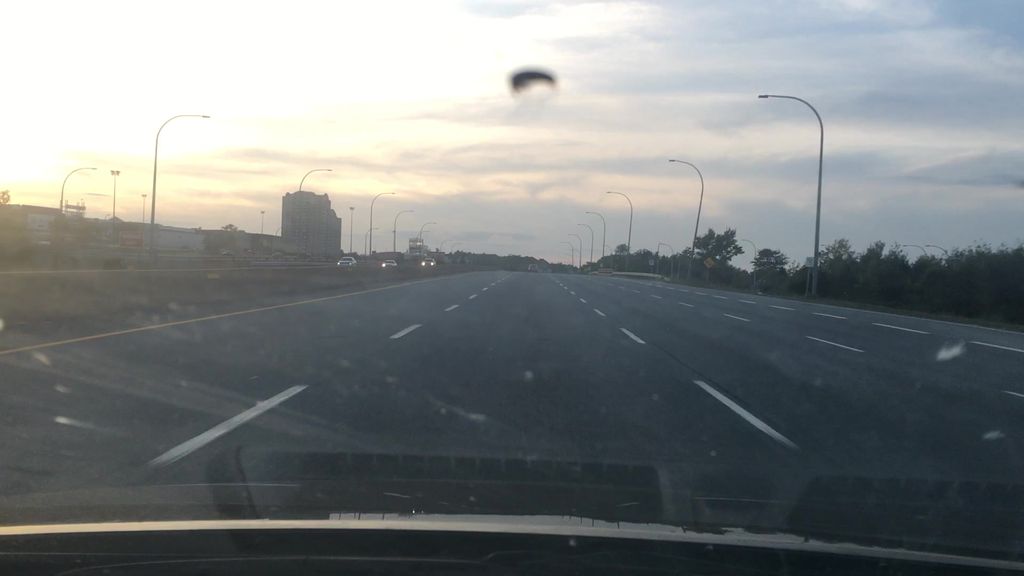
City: halifax